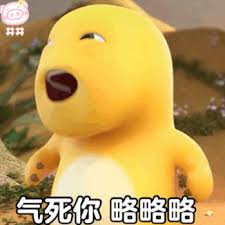
Label: nailong